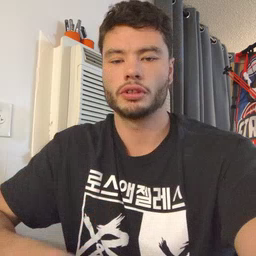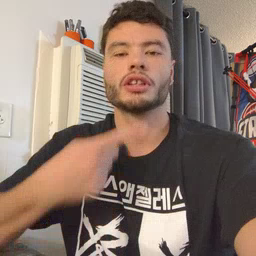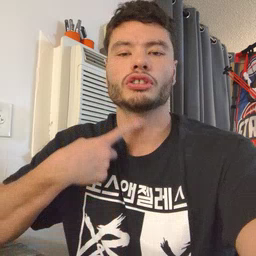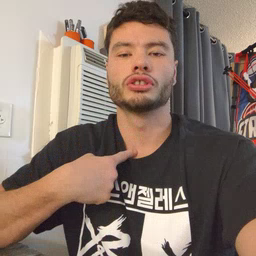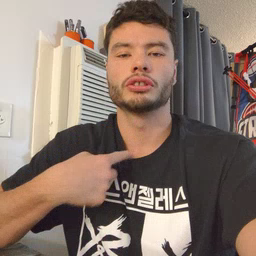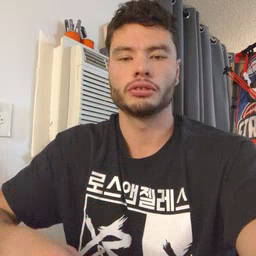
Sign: thirsty